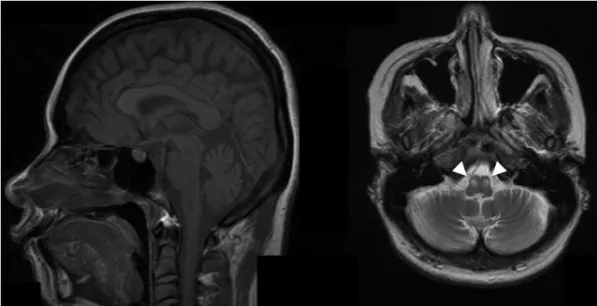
Brain MRI. Left is T1 weighted sagittal image, and right is T2 weighted axial image. Cerebellar atrophy was observed. Bilateral inferior olives showed T2 high intensity (arrowheads).
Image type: radiology (mri)